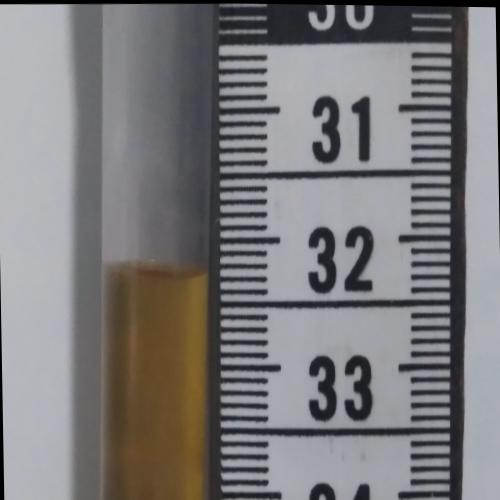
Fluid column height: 32.3 cm